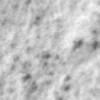
Label: no_change